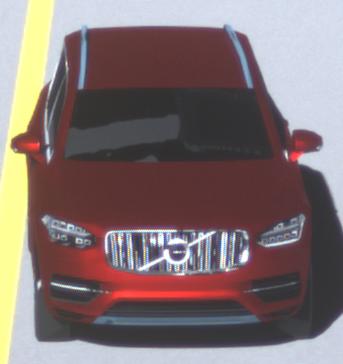
Make: Volvo
Model: XC90 B5
Detailed model: XC90 (L)
Model produced from: 2019/08
Model produced until: 2020/04
Doors: 5
Color: red
Road condition: dry road
Daytime: midday
Contrast: high contrast